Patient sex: M
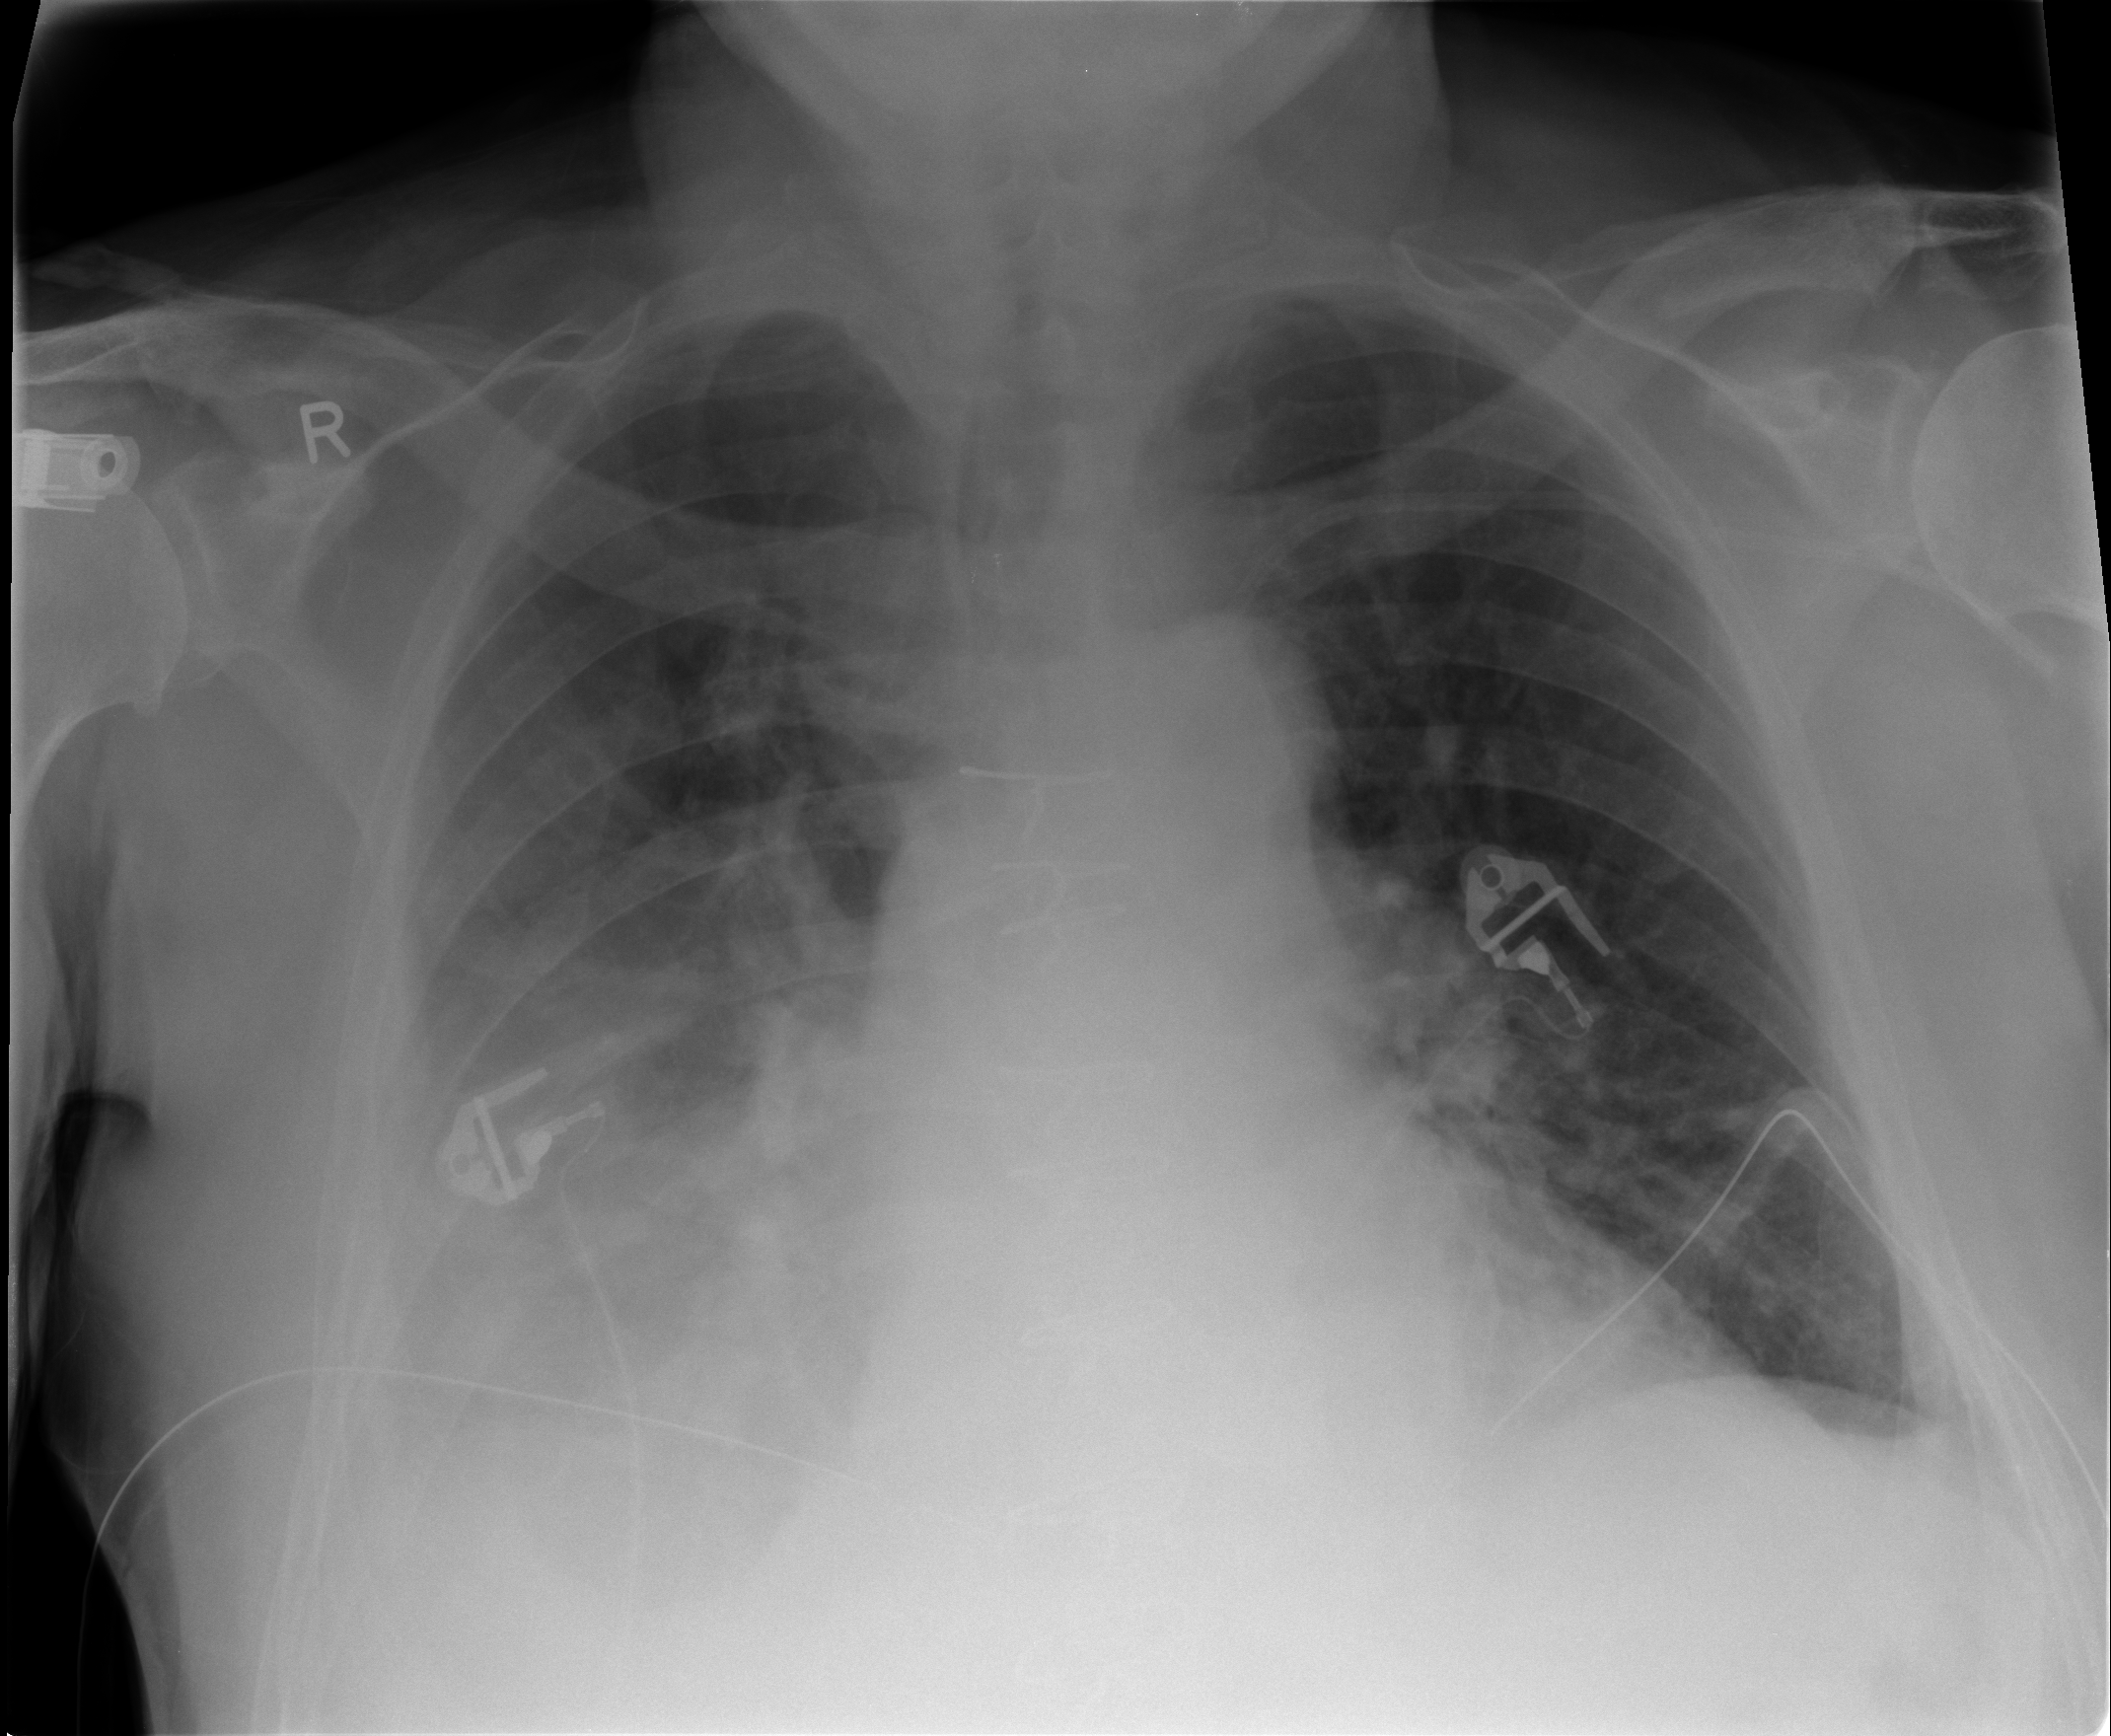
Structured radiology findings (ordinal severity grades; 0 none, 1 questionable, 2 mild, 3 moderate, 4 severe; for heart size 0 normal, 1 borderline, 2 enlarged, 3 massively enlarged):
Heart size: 0
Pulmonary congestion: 1
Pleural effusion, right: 3
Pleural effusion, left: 1
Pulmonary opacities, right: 1
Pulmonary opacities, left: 0
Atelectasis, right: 3
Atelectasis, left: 2